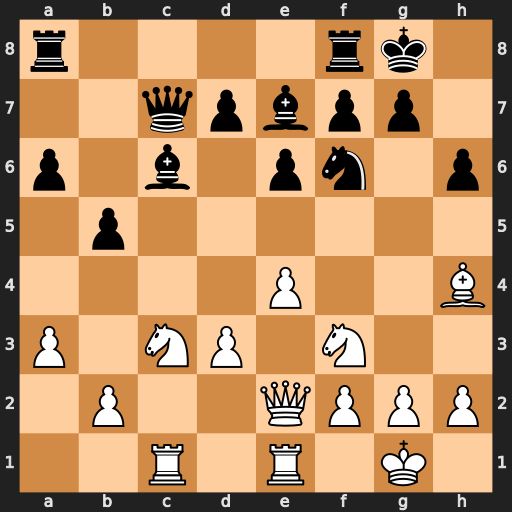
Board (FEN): r4rk1/2qpbpp1/p1b1pn1p/1p6/4P2B/P1NP1N2/1P2QPPP/2R1R1K1
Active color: w
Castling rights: -
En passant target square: -
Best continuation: e5 Qd8 exf6